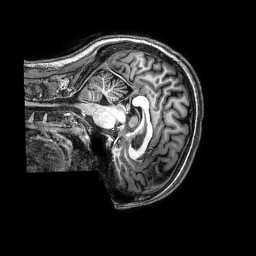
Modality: T1w
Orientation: sagittal
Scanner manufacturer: philips
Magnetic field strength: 3 T
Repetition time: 0.008 s
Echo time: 0.003556 s